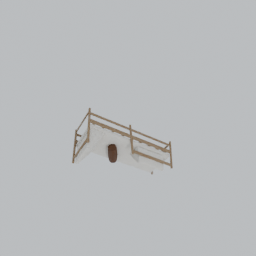
Label: furniture